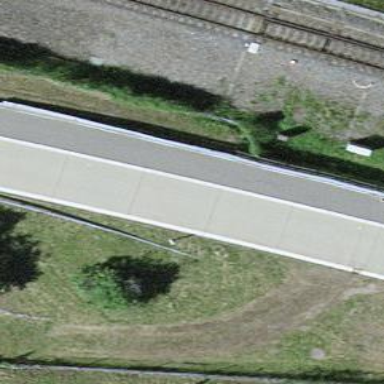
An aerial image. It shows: Asphalt motorway link.